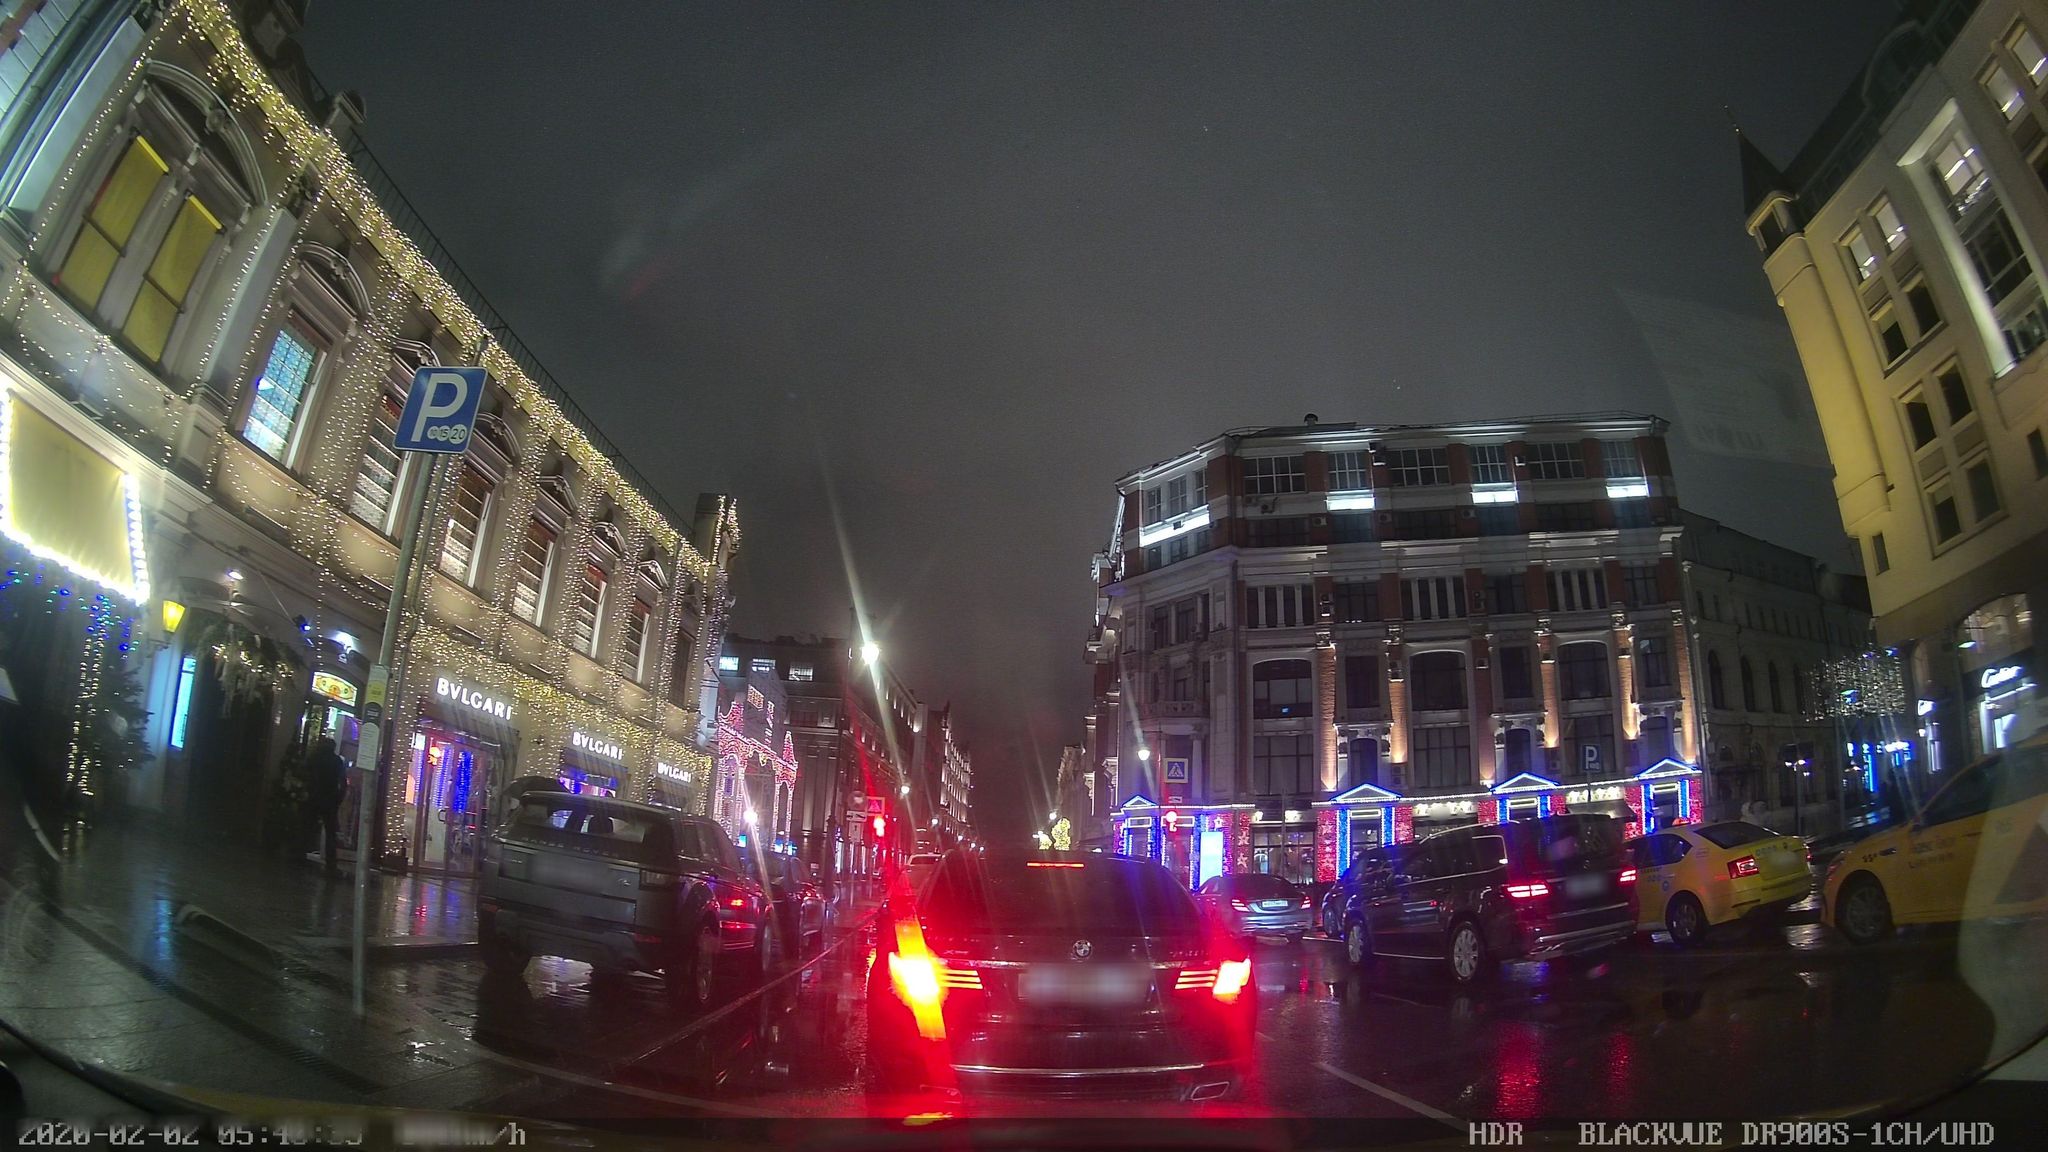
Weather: clear
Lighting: night
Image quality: slightly poor
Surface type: driving surface
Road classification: tertiary
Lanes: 4
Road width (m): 5
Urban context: urban centre
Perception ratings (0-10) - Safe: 2.2, Lively: 8.14, Beautiful: 3.27, Boring: 0.3, Depressing: 5.35, Wealthy: 4.68